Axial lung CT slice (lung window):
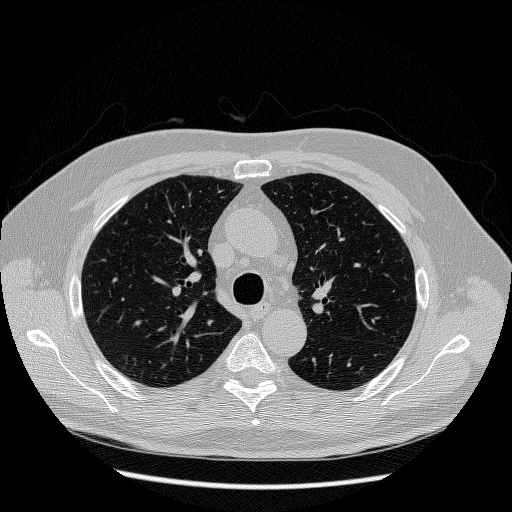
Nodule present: no